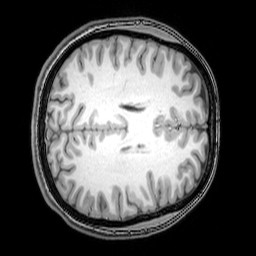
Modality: T1w
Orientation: axial
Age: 22
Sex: female
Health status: healthy
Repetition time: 0.081 s
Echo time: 0.037 s